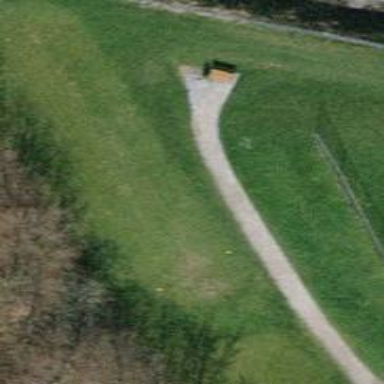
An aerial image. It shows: Grass area designated as golf tee.